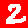
Digit: 2